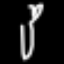
Label: fork